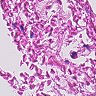
Metastatic tissue present: no